Question: I'm trying to pass an array to a class constructor, and for some reason the constructor receives different arrays than the ones I'm sending.
The code building the 2 arrays and sending them:
'''
$exportArray=array();
foreach($new->arr as $ar){
$values[]=intval($ar[4]);
$dates[]=strtotime($ar[1]);
$exportArray[]=array($ar[5],$ar[0],$ar[2],$ar[3],$ar[1]);
}
$new->query="SELECT distinct c_name,date,m_name,t_amount,t_id FROM transport,customer,driver,material WHERE"
. " customer.c_id=transport.c_id AND material.m_id=transport.m_id AND transport.d_id=$name ORDER BY date DESC LIMIT $lim";
//var_dump($new->query);
$new->again();
foreach($new->arr as $ar){
echo "<tr><td><a href='customers.php?c_name=$ar[0]'>$ar[0]</a></td><td>$ar[1]</td><td><a href='materials.php?m_name=$ar[2]'>$ar[2]</a></td><td>$ar[3]</tr>";
//var_dump($ar);
}
?>
</table>
<?php
if(isset($lim)&&$lim!="1"){
$qr=new query("SELECT last FROM graph");
$last=$qr->arr[0][0];
var_dump($values);
var_dump($dates);
$graph1=new graphs($dates,$values,"Deliveries With Respect To Dates","driver");
$graph1->getGraph("date");
$qr->again();
'''
The class constructor receives them and performs checks:
'''
class graphs{
public $xtype=NULL;
public $ytype=NULL;
public $graph=NULL;
private $xs=array();
private $ys=array();
public $type=NULL;
public function __construct($arr1,$arr2,$title,$type){
if(!is_array($arr1)||!is_array($arr2)){
die("in order to see the graph, you need more than one result!");
}
elseif(count($arr1)<=1||count($arr2)<=1){
var_dump($arr1);
var_dump($arr2);
die("in order to see the RELEVANT graph, you need more than one result!");
}
$this->title=$title;
$this->xs=$arr1;
$this->ys=$arr2;
$this->graph= new Graph(600,400,'auto');
$this->graph->SetScale("textlin");
$this->graph->SetShadow();
$this->graph->title->Set($this->title);
$this->graph->title->SetFont(FF_ARIAL,FS_NORMAL,9);
$this->graph->xaxis->setTickLabels($arr1);
if($type=="driver"){
$this->type=1;
}
elseif($type=="customer"){
$this->type=2;
}
elseif($type=="material"){
$this->type=3;
}
}//construct
'''
Getting this on browser(first 2 dumps are what i'm sending,second ones are the ones the class is dumping):

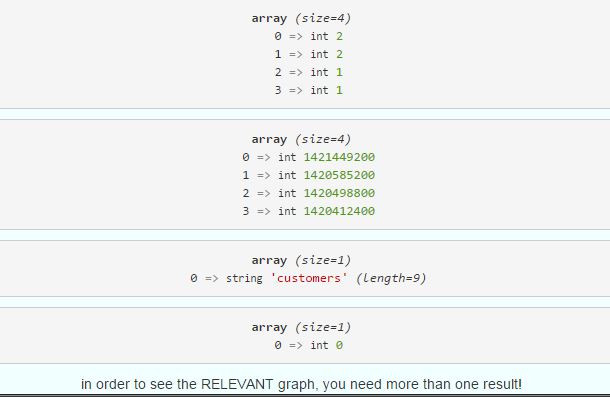
Answer: I think some of your initializations inside your constructor, especially for your '$arr1' & '$arr2' argument
'''
$this->.. = $arr1;
$this->.. = $arr2 ;
'''
Should be declared before your 'if(!is_array($arr1)||!is_array($arr2)){..'